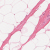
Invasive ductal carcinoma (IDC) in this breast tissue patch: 0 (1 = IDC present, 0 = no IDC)